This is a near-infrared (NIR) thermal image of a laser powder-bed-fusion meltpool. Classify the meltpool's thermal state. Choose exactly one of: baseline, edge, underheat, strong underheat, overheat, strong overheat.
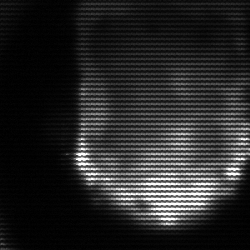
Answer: baseline